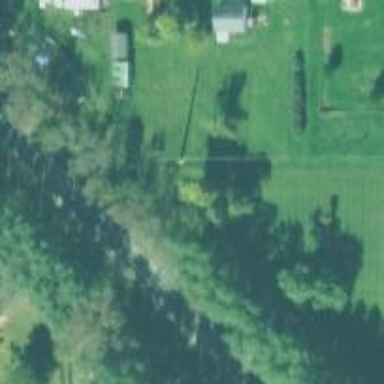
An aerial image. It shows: Power pole.